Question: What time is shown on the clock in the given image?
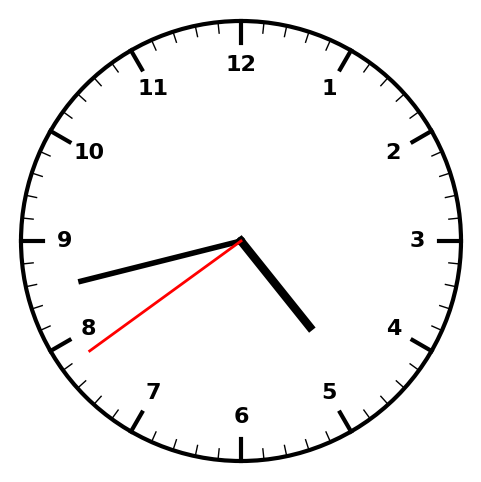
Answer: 04:42:39